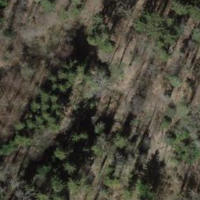
EUNIS habitat code: 41
Species observed at this site:
Lamium maculatum